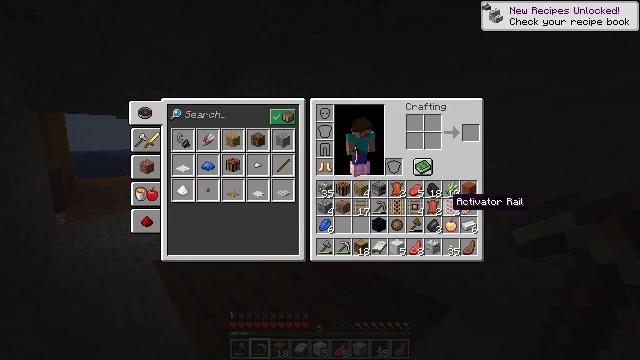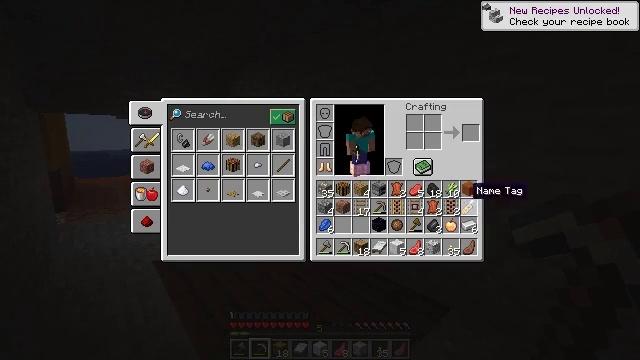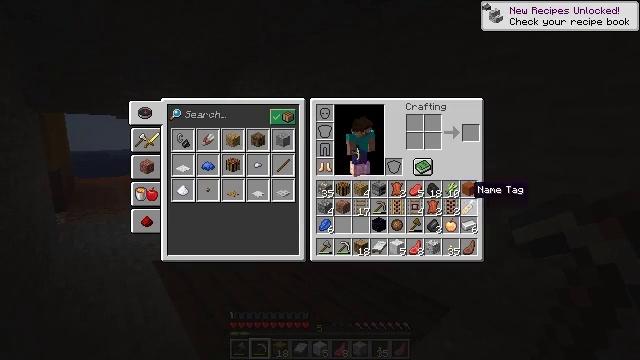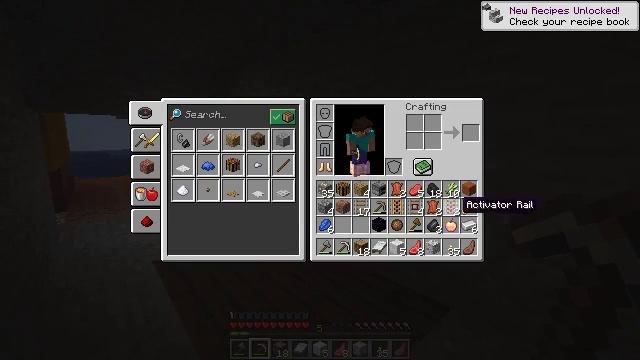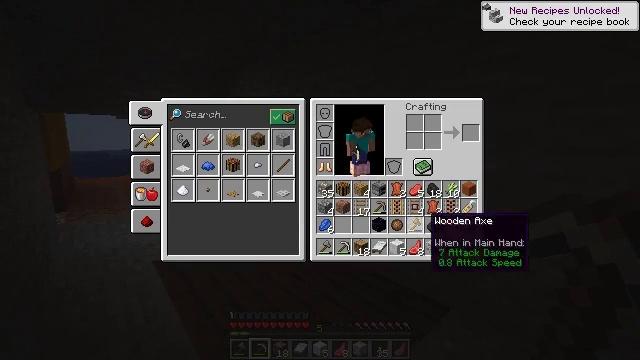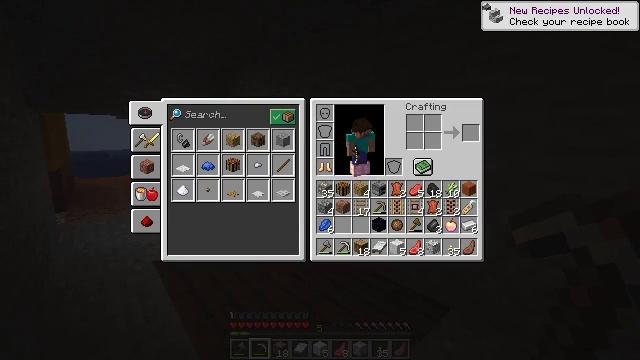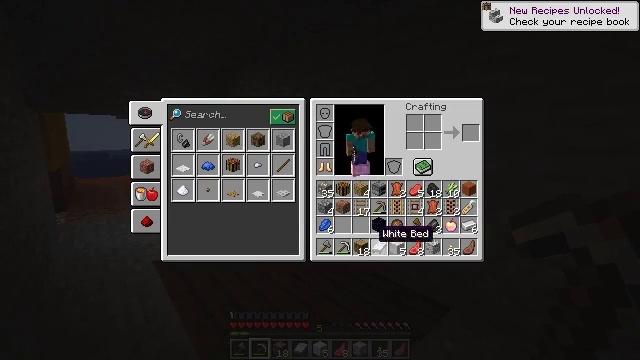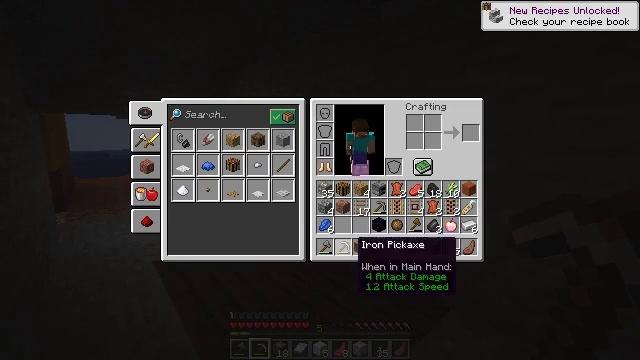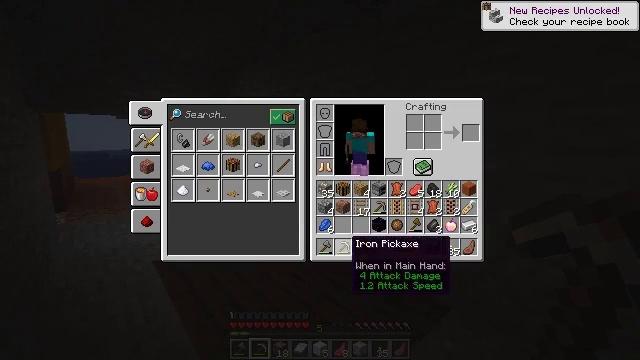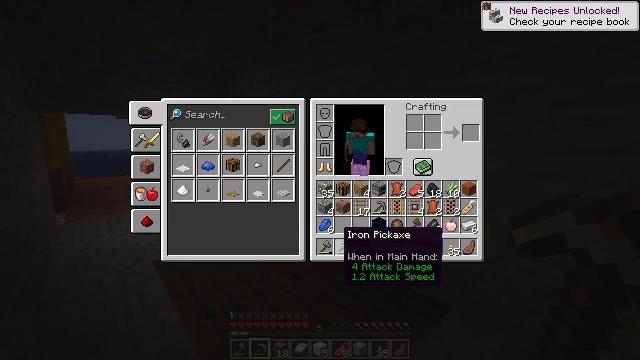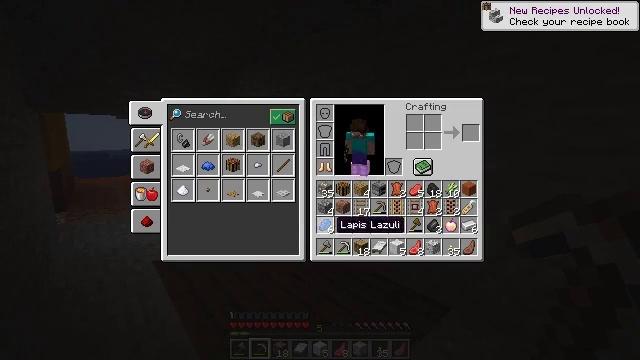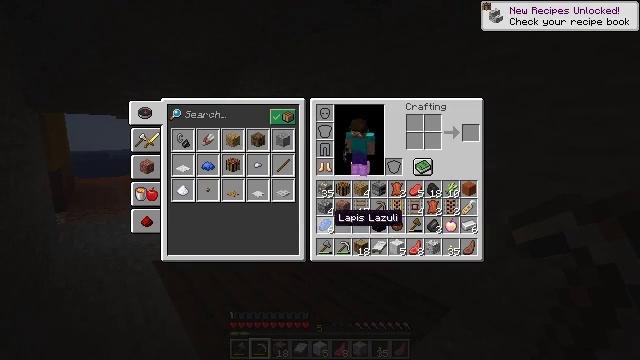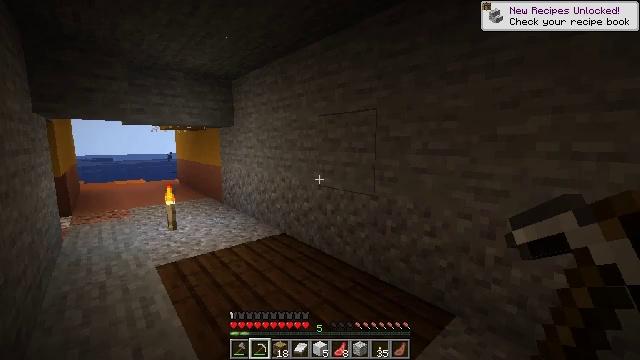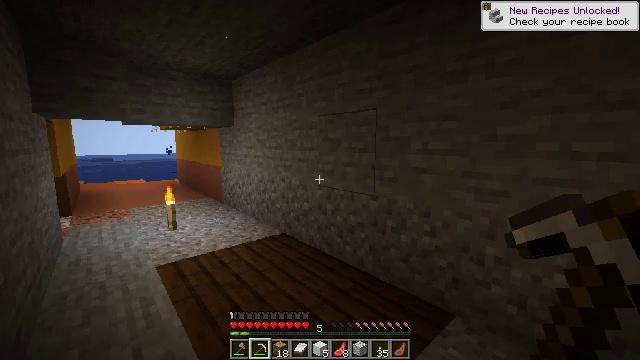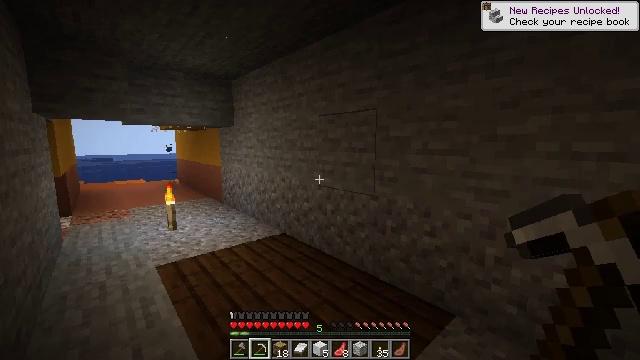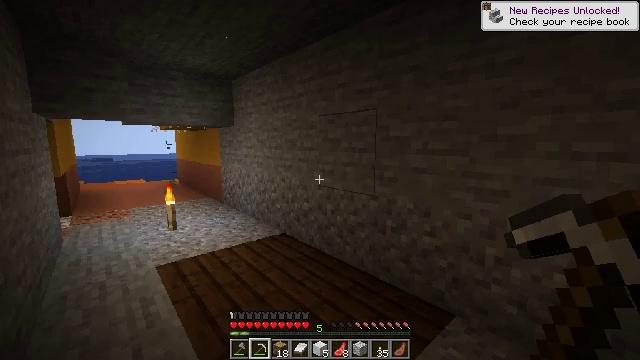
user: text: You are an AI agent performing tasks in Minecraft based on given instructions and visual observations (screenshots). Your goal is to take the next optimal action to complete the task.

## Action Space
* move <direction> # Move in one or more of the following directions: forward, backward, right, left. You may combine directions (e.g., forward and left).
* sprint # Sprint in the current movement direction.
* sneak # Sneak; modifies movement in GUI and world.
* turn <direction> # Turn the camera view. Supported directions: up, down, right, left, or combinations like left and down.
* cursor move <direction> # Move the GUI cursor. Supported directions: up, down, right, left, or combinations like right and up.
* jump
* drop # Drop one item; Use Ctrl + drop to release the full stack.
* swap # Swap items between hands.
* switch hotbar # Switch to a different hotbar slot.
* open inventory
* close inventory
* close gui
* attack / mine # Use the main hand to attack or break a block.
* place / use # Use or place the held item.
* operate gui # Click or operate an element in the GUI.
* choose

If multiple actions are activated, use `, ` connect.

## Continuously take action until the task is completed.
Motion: motion action
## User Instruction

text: Collect orange terracotta for building.
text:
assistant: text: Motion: cursor move right and up
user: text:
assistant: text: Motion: no_op
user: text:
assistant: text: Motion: cursor move left and down
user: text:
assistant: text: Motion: cursor move left and down
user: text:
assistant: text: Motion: cursor move left and down
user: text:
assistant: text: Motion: cursor move left
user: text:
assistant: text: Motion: cursor move left and down
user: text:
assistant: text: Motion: no_op
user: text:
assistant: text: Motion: cursor move left and up
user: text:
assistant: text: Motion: cursor move left and up
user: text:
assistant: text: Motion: no_op
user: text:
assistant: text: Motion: cursor move up, close inventory
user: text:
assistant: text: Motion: close inventory
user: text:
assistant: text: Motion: close inventory
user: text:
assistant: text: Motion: no_op
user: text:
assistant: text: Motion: move forward, turn left and down
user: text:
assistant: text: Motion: move forward, turn left and down
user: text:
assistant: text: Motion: move forward
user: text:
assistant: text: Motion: move forward
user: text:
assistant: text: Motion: move forward, sprint
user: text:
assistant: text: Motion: move forward, sprint
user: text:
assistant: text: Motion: move forward, sprint, turn left and up
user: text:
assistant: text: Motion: move forward, sprint, turn left
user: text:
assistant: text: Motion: move forward, sprint, turn left
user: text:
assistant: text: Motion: move forward, sprint
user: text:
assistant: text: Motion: move forward, sprint
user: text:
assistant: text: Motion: move forward, sprint
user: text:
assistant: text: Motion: move forward, sprint
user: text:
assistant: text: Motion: move forward, sprint
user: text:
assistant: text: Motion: move forward, sprint